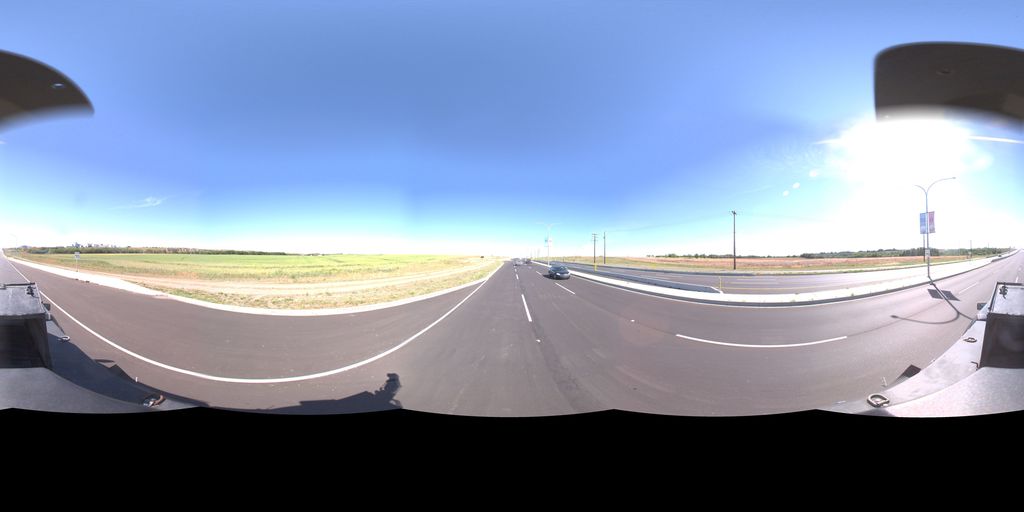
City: saskatoon